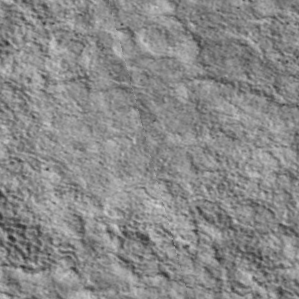
Label: non_frost